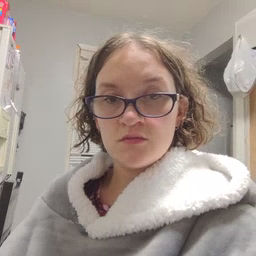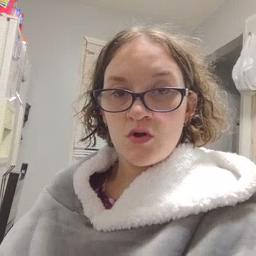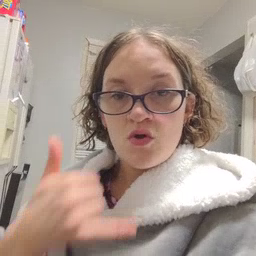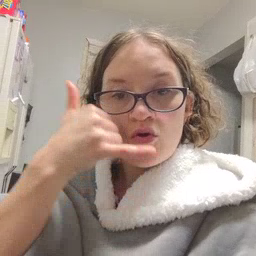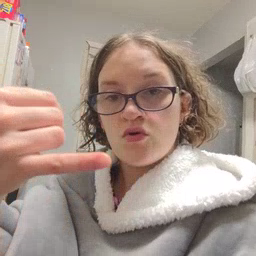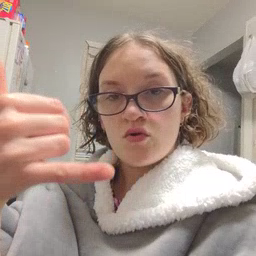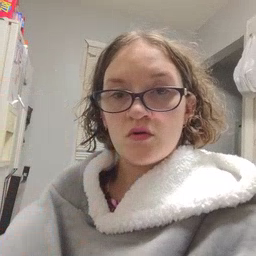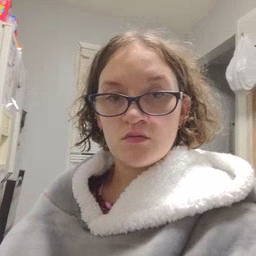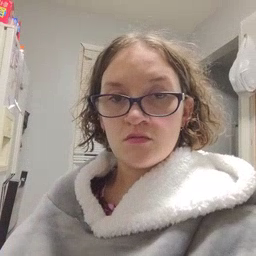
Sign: callonphone